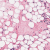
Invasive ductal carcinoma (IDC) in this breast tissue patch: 0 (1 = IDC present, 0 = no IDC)